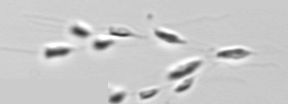
Label: Dinobryon